Field crop: maize
Growth stage: 2
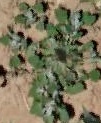
Species: chenopodium